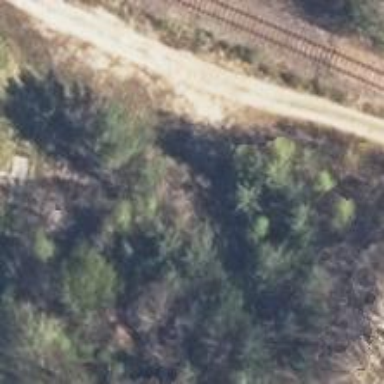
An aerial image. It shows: Track with grade1 tracktype.